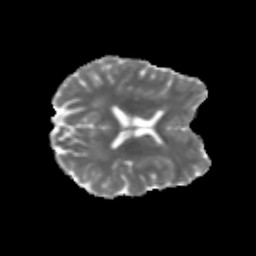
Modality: MD
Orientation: axial
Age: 25
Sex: female
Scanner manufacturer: siemens
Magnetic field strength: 3 T
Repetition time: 3.5 s
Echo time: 0.125 s